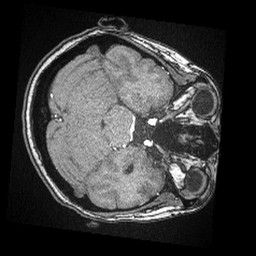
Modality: angio
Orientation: axial
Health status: ill
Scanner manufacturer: siemens
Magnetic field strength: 1.5 T
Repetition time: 0.026 s
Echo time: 0.007 s